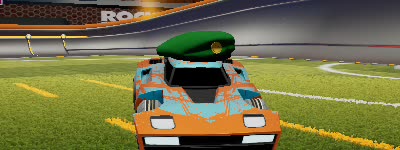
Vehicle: breakout